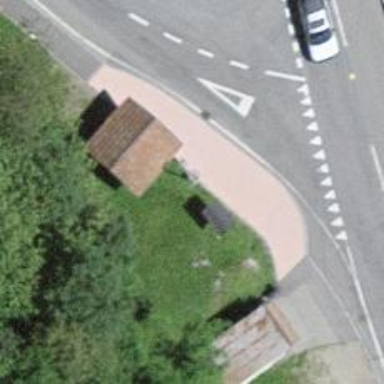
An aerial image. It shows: Bus stop with platform for public transport.